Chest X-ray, AP view. Patient: 64 years old, sex M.
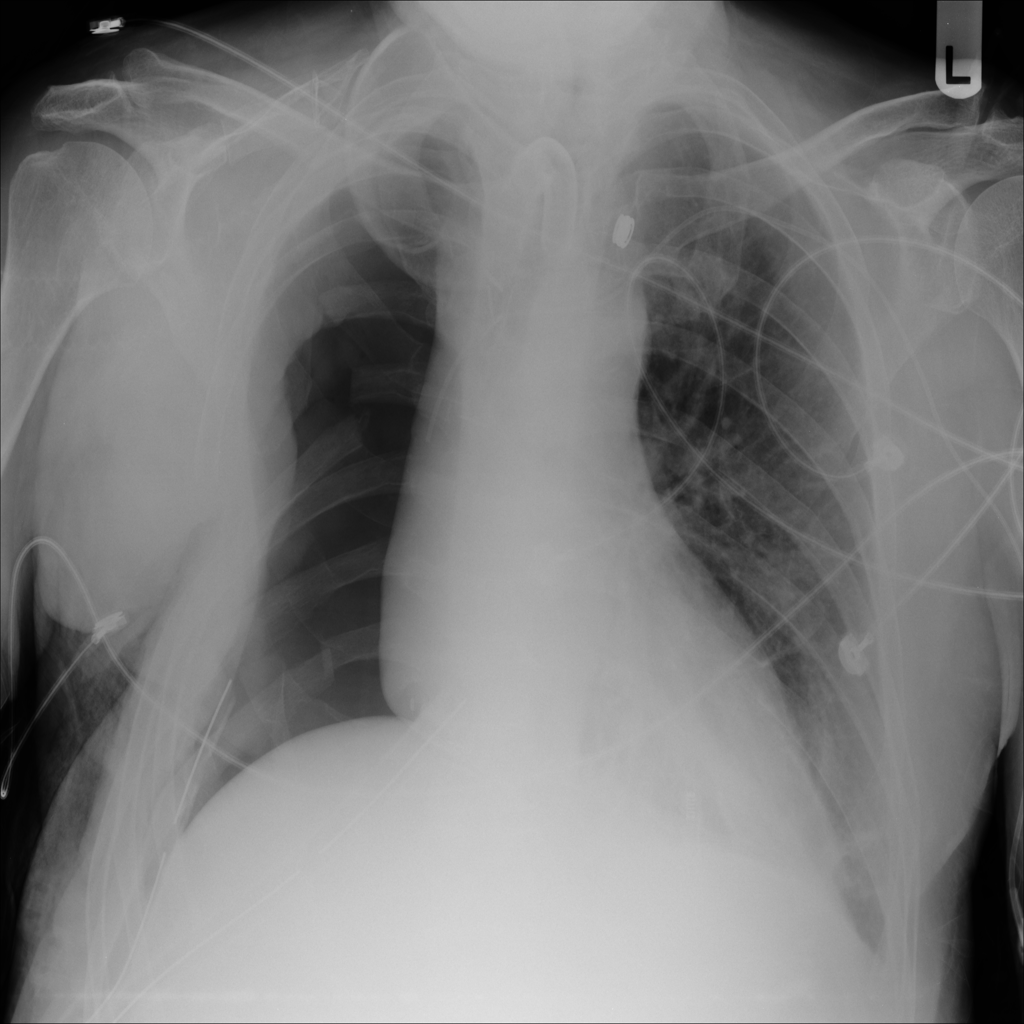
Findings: Atelectasis